Interaction volume radius: 5 \u00c5
Interaction volume height: 20 \u00c5
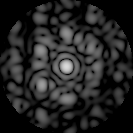
Disorder parameter: 0.6031